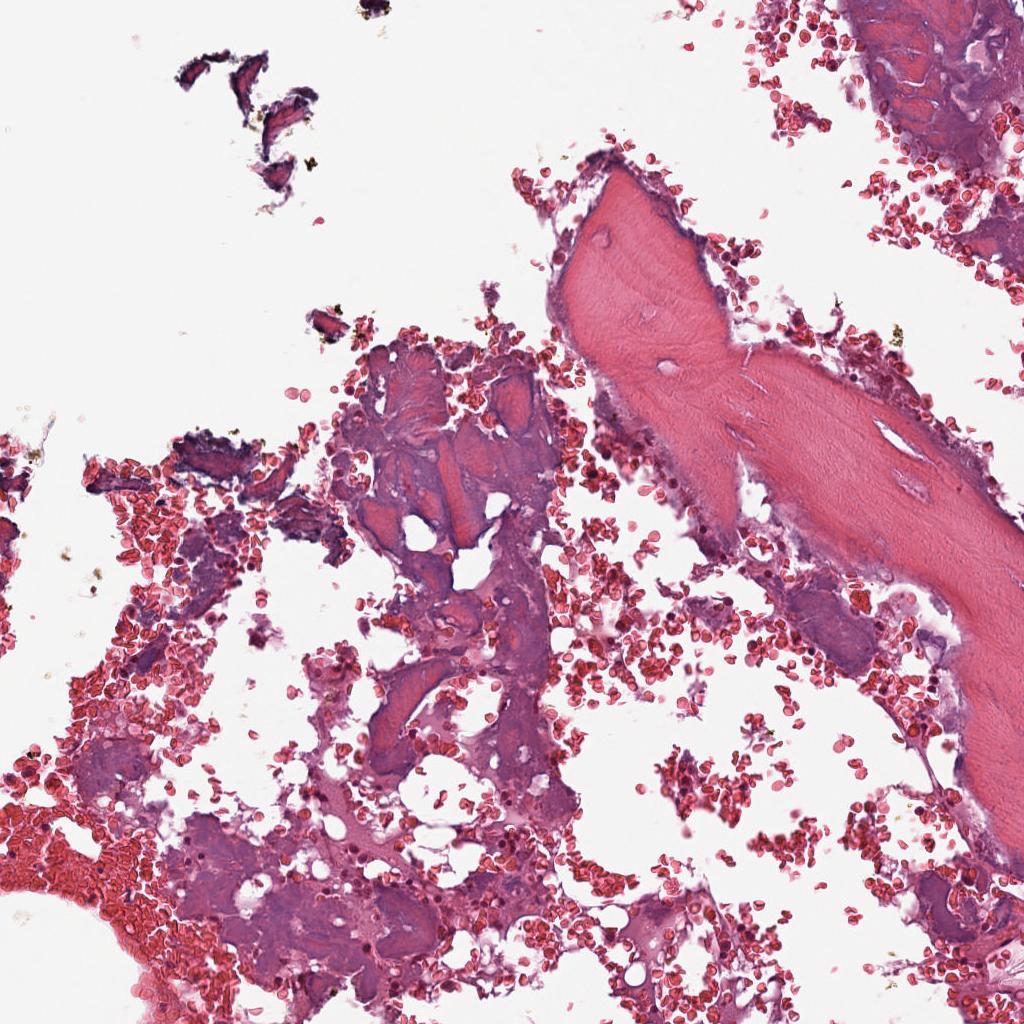
Label: Non-Tumor